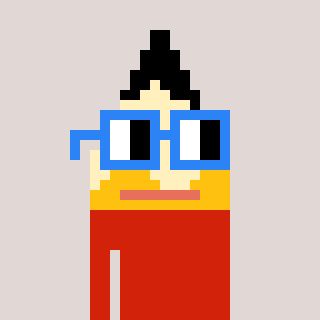
a pixel art character with square blue glasses, a pencil-shaped head and a red-colored body on a warm background